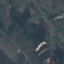
Land use / land cover class: HerbaceousVegetation